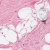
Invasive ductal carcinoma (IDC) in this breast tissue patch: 0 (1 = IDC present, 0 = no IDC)